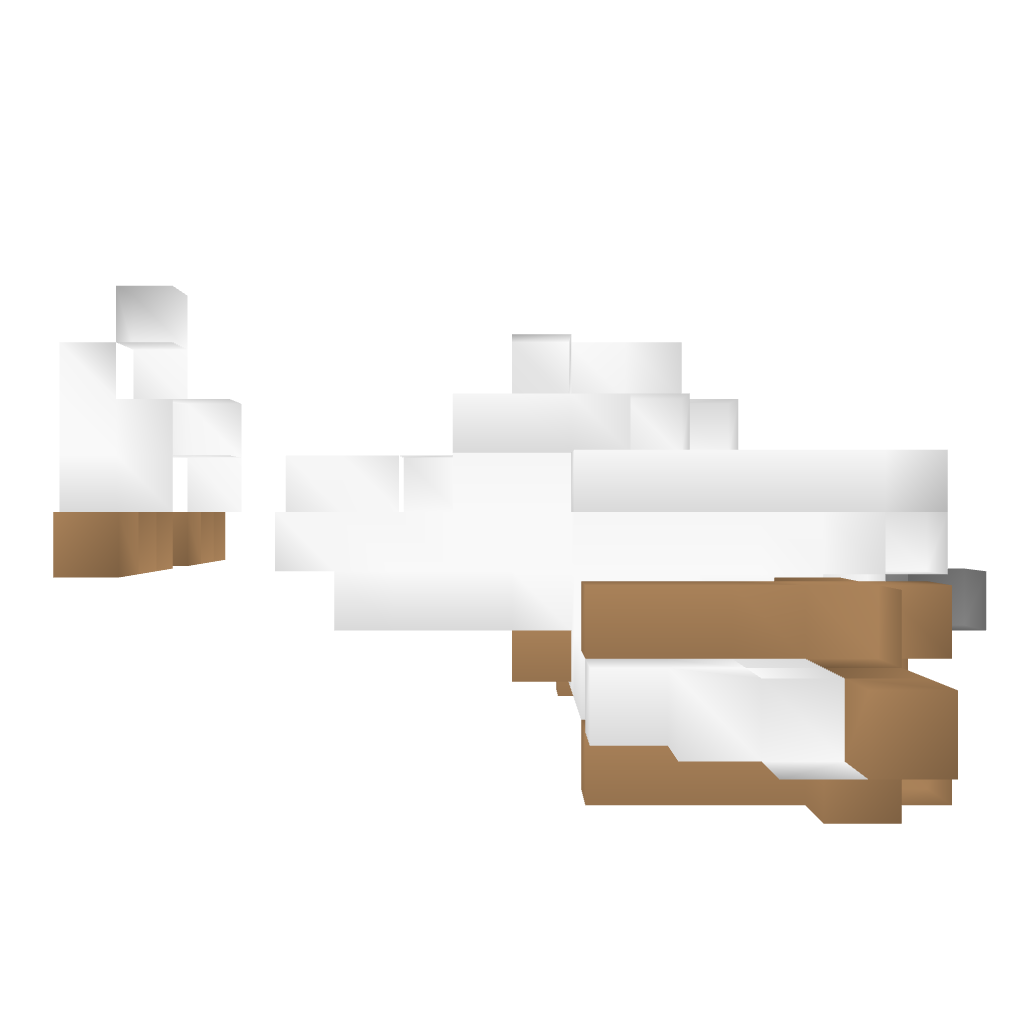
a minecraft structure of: Fighter Kn 101 A bad low quality